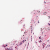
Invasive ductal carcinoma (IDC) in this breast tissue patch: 0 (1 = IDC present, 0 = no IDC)